Field crop: maize
Growth stage: 2
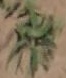
Species: atriplex